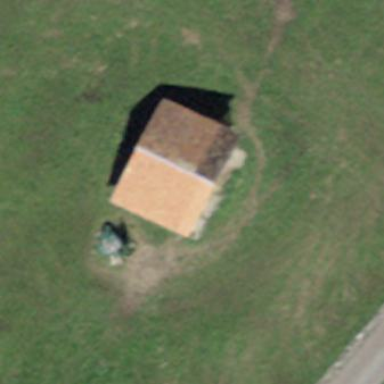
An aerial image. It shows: Rural barn.